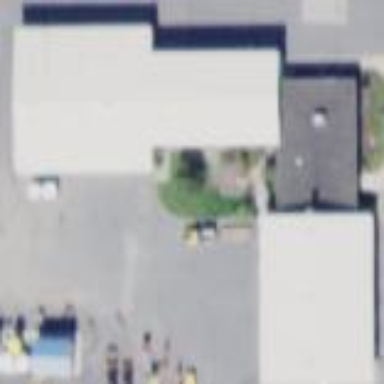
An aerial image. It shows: Transportation building.